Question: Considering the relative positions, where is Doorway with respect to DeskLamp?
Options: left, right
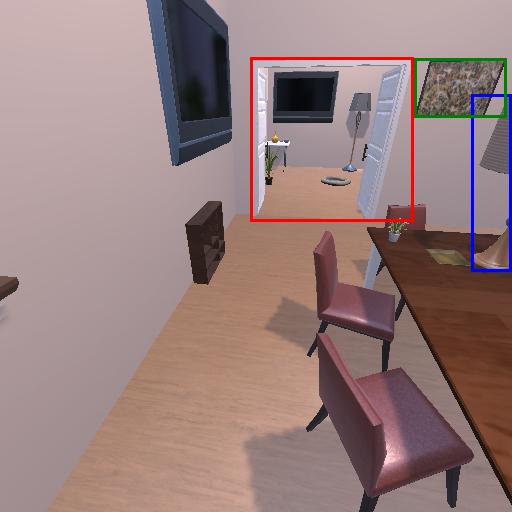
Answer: left